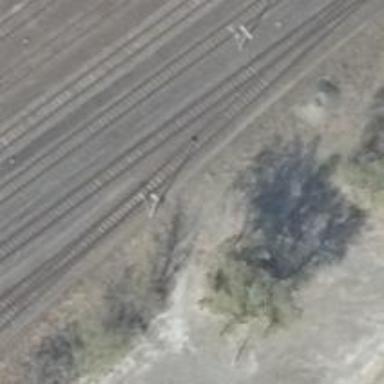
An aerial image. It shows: Railway switch.